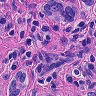
Metastatic tissue present: yes